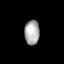
Tissue: lung
Cell type: Fibroblasts
Senescence score: 0.5689
Nuclear area (px): 359
Mean DAPI intensity: 171.607